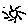
Label: sun